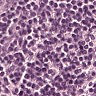
Metastatic tissue present: no